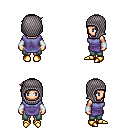
a pixel art fantasy rpg character, female body template, human, light skin, chain tabard jacket, teal pants, blonde pixie cut hairstyle, chain hood, white cloth bracers, gold boots, four views (front, back, left, right), 2x2 character sprite sheet, small pixel art, hard edges, no anti-aliasing